Question: I'm using 'AVQueuePlayer' within my app to play some media. I'm attempting to use 'MPNowPlayingInfoCenter' to show the current status of playback when the app is backgrounded. My issue is the play button is always showing, even when media is playing. I'm setting the now playing info via the following code:
'''
NSDictionary *songInfo = @{
MPMediaItemPropertyTitle: title,
MPMediaItemPropertyArtist: artist,
MPMediaItemPropertyAlbumTitle: album,
MPMediaItemPropertyPlaybackDuration: duration,
MPNowPlayingInfoPropertyPlaybackRate: @(1.0f),
MPNowPlayingInfoPropertyElapsedPlaybackTime: @(0.0f)
};
[[MPNowPlayingInfoCenter defaultCenter] setNowPlayingInfo:songInfo];
'''
As you can see from the following screenshot, the play button is shown, where I'd expect to see the pause button.
In case it's relevant, I am setting the 'AVAudioSession' category to 'AVAudioSessionCategoryPlayback'.
'''
NSError *sessionError = nil;
[[AVAudioSession sharedInstance] setCategory:AVAudioSessionCategoryPlayback
error:&sessionError];
[[AVAudioSession sharedInstance] setActive: YES error: NULL];
'''
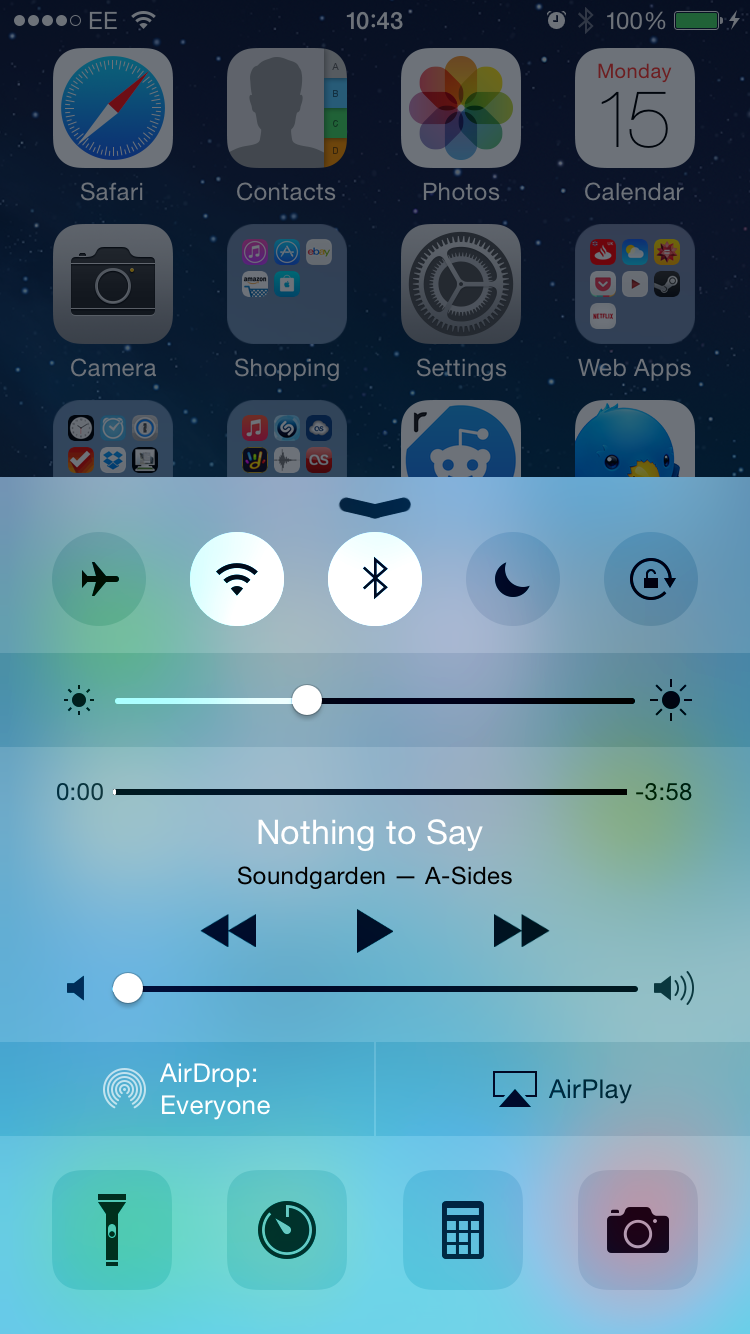
Answer: Perhaps a little counter-intuitive, but in order to set the play button status, and start the elapsed time incrementing is to do the following:
'''
[[UIApplication sharedApplication] beginReceivingRemoteControlEvents];
'''